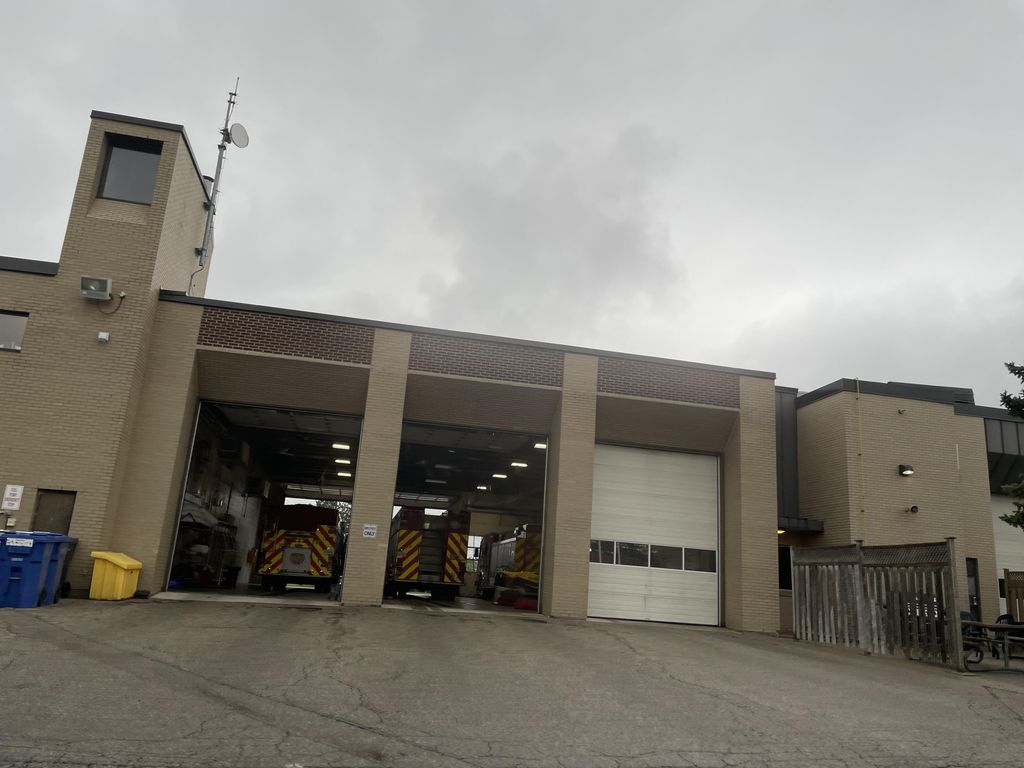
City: kitchener-waterloo